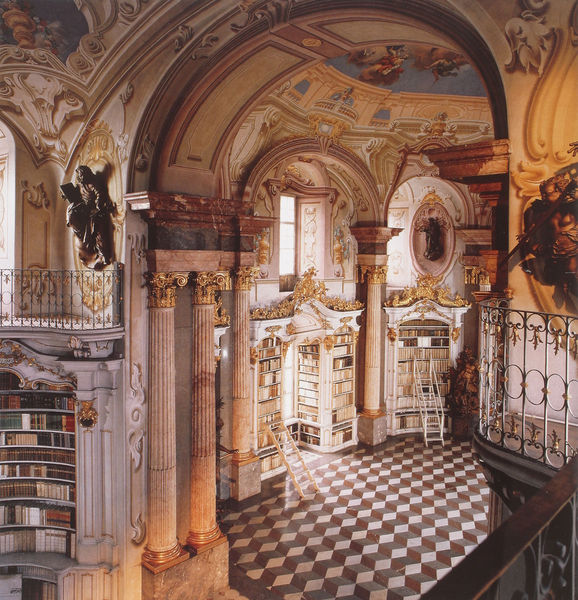
Titel: Bibliothek der Benediktinerabtei Admont
Künstler: Joseph Hueber
Standort: Admont, Klosterbibliothek (EU - AUT)
Schlagwörter: säule, säulen, weiss, malerei, boden, gold, engel, bücher, farbe, empore, figuren, leiter, stuck, foto, bögen, gang, nische, bibliothek, fresko, verzierungen, deckenmalerei, leitern, renaisance, bibliotheksleiter, enghel